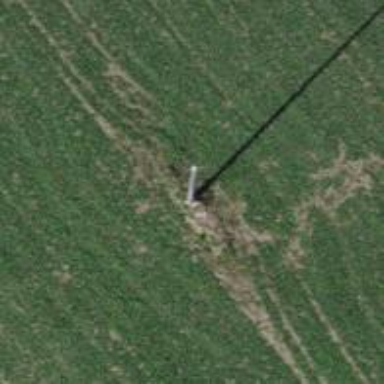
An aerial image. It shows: Power pole.